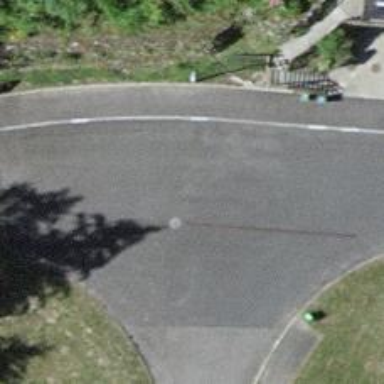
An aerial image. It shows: Unmarked crossing on footway.